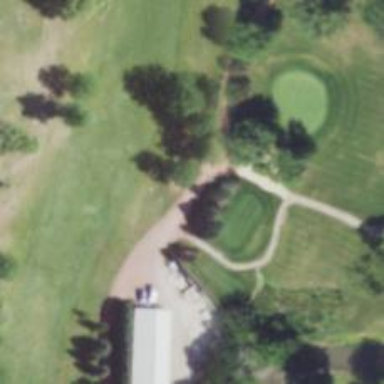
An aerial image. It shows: Path for both road and golf.